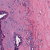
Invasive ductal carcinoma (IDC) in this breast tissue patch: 0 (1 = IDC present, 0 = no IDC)